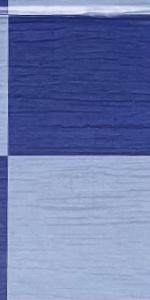
Label: Empty